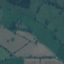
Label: Pasture